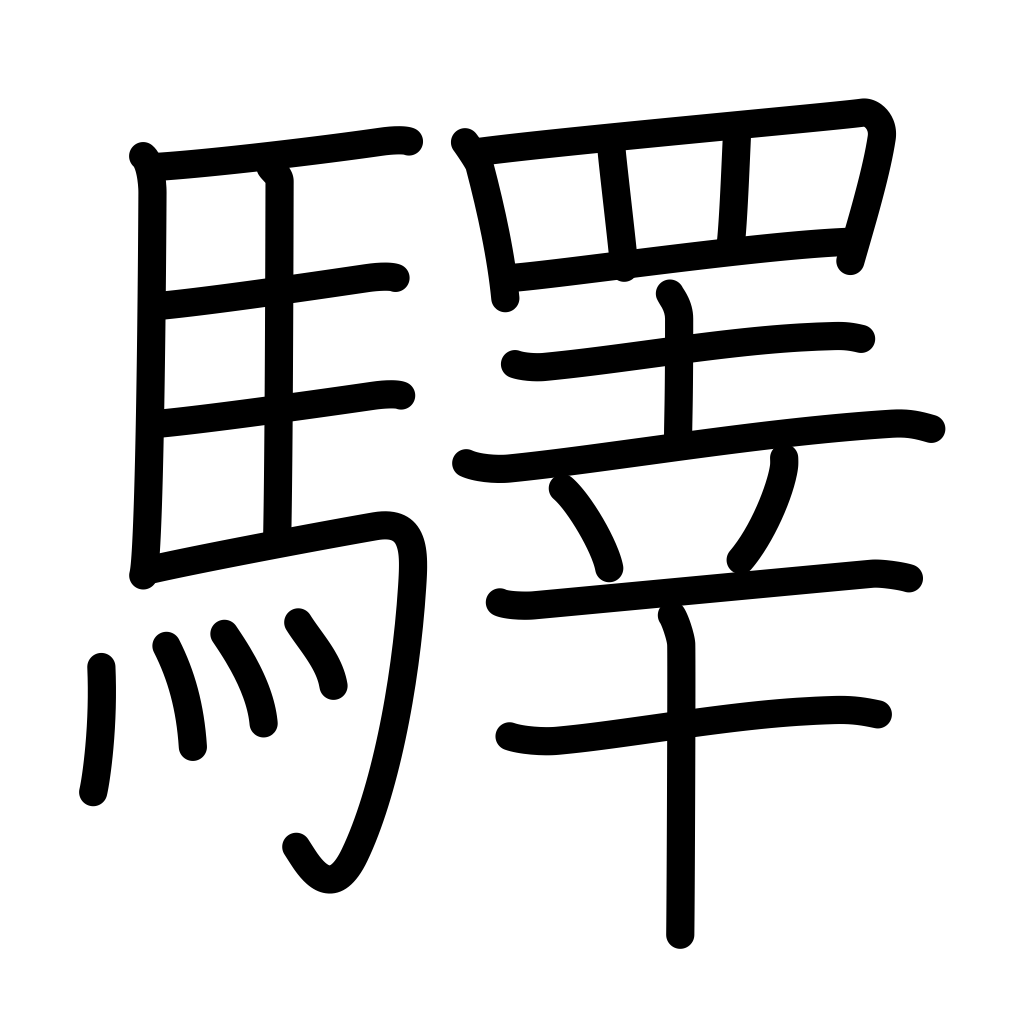
Meaning: station